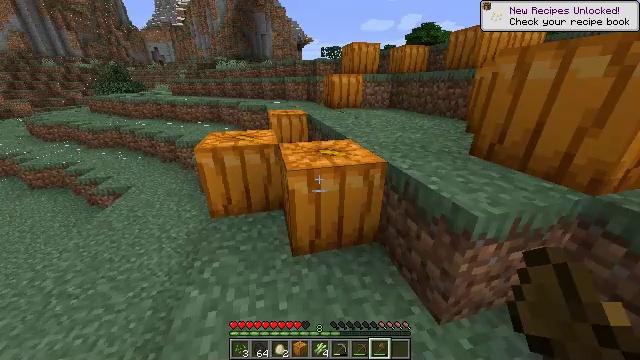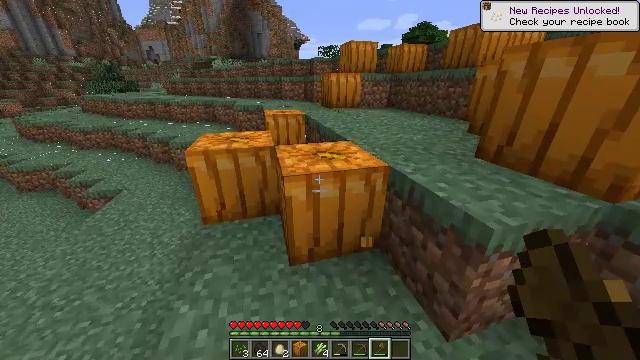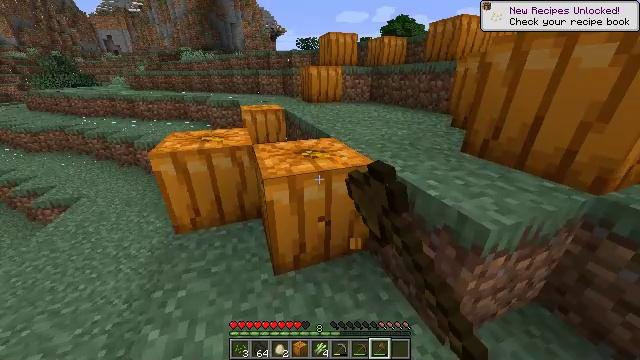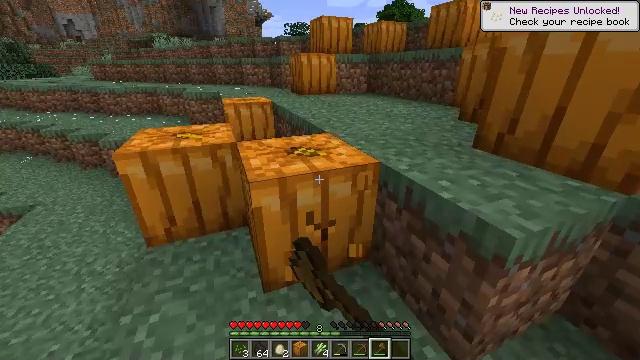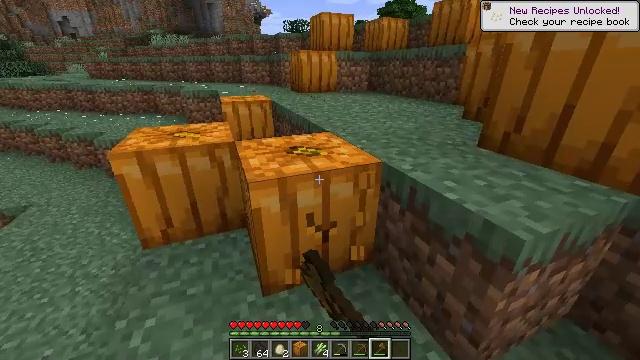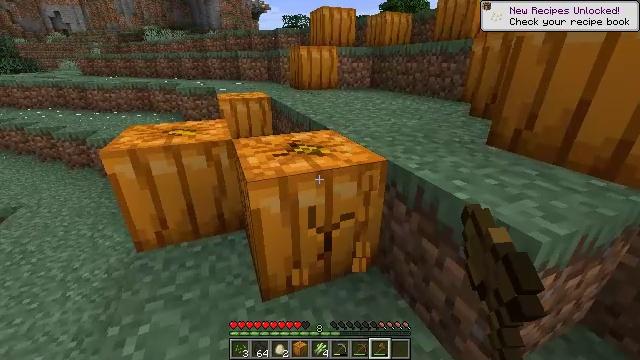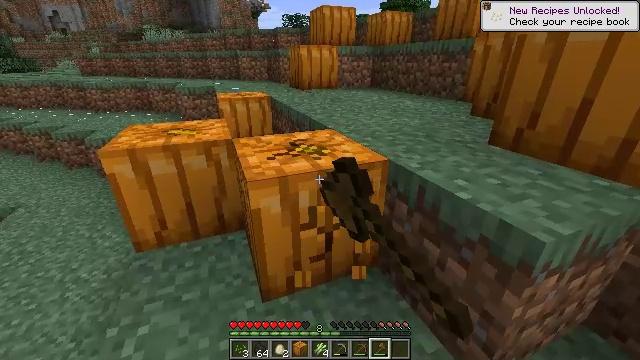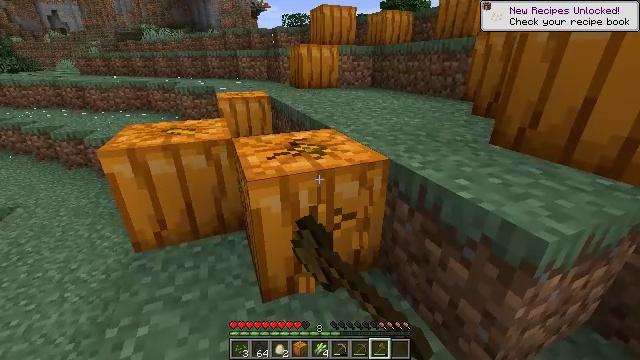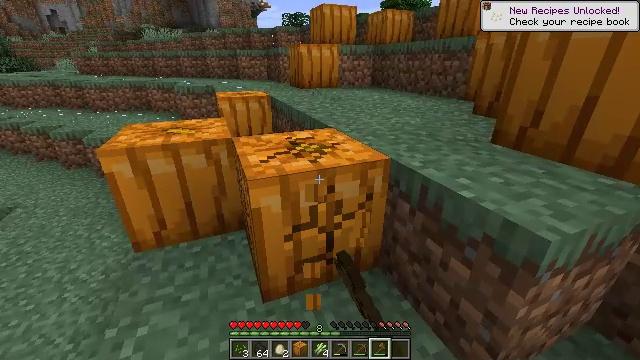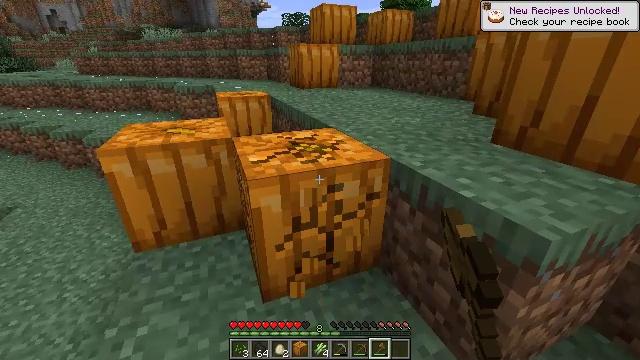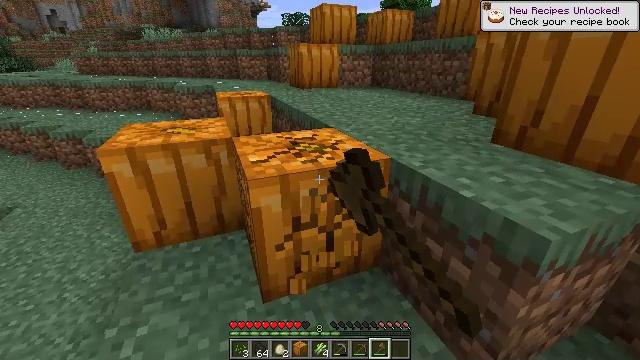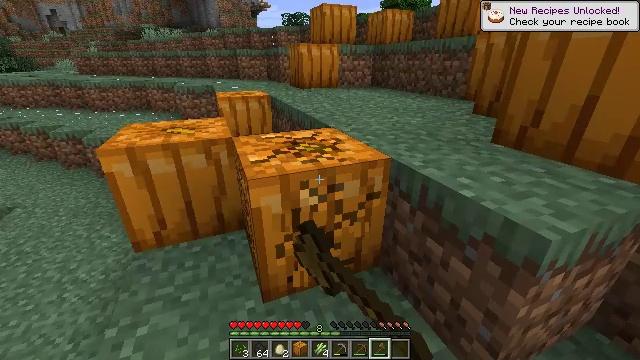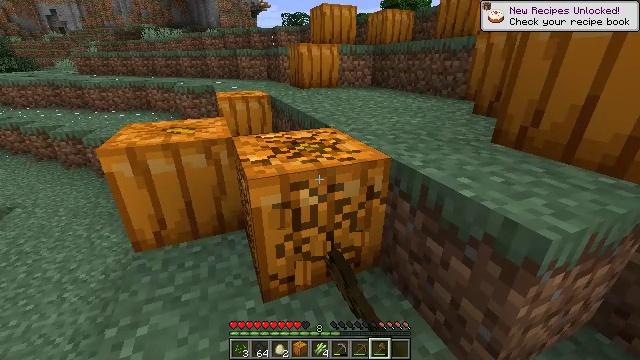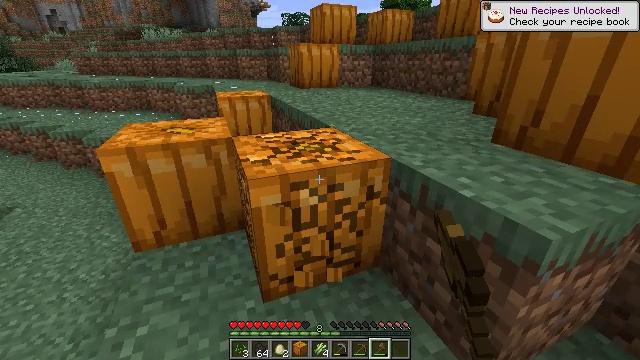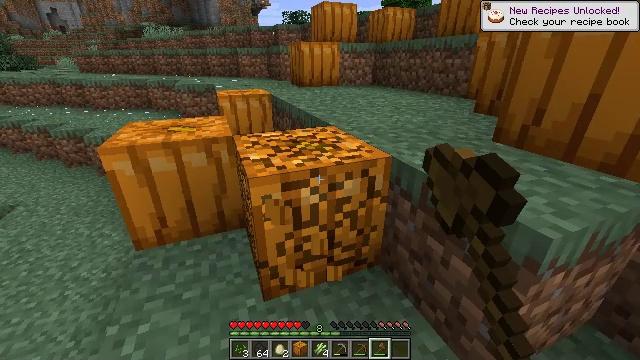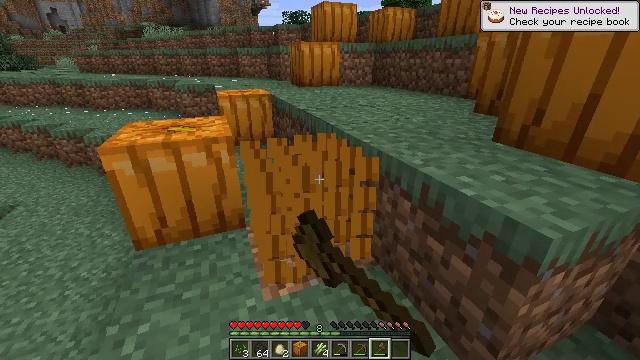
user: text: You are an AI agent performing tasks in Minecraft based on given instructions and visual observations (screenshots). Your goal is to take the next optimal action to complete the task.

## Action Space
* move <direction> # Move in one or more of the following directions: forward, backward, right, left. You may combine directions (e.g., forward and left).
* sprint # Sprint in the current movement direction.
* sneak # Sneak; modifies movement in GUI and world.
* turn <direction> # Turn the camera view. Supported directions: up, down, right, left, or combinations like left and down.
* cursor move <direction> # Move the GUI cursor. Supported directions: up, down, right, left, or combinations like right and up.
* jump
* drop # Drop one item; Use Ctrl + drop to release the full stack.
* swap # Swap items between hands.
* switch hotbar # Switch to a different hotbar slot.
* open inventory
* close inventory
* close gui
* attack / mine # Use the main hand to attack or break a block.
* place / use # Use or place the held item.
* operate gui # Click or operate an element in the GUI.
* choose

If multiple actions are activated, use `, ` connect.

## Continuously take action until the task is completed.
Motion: motion action
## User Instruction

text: Collect the pumpkin by holding left button.
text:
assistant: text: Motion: attack / mine
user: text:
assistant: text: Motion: turn right, attack / mine
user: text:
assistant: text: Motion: turn right, attack / mine
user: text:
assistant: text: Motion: attack / mine
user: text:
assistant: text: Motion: attack / mine
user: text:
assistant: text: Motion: attack / mine
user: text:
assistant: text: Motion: attack / mine
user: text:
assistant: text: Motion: attack / mine
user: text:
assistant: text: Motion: attack / mine
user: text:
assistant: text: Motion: attack / mine
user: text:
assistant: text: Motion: attack / mine
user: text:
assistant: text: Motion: attack / mine
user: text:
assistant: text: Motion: attack / mine
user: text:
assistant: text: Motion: attack / mine
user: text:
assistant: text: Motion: attack / mine
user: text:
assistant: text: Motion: attack / mine
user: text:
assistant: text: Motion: attack / mine
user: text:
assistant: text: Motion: attack / mine
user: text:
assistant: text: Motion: attack / mine
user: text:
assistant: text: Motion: attack / mine
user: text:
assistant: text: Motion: turn left, attack / mine
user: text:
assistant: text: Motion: move forward, turn left, attack / mine
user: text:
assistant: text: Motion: move forward, turn left and up, attack / mine
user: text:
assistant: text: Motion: move forward, turn left, attack / mine
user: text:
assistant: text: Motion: move forward, attack / mine
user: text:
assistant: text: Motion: attack / mine
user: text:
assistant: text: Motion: attack / mine
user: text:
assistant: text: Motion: attack / mine
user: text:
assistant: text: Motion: attack / mine
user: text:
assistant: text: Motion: attack / mine